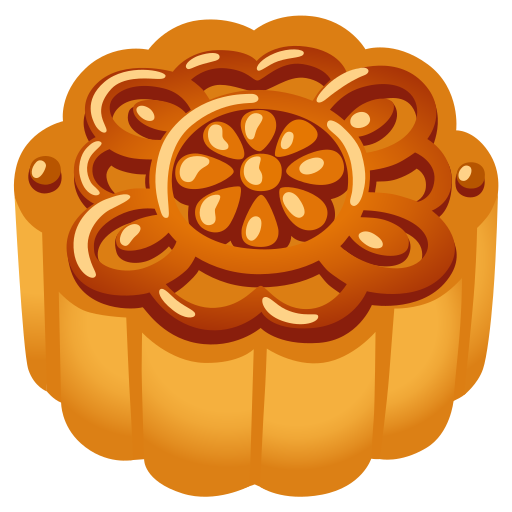
Emoji: 🥮